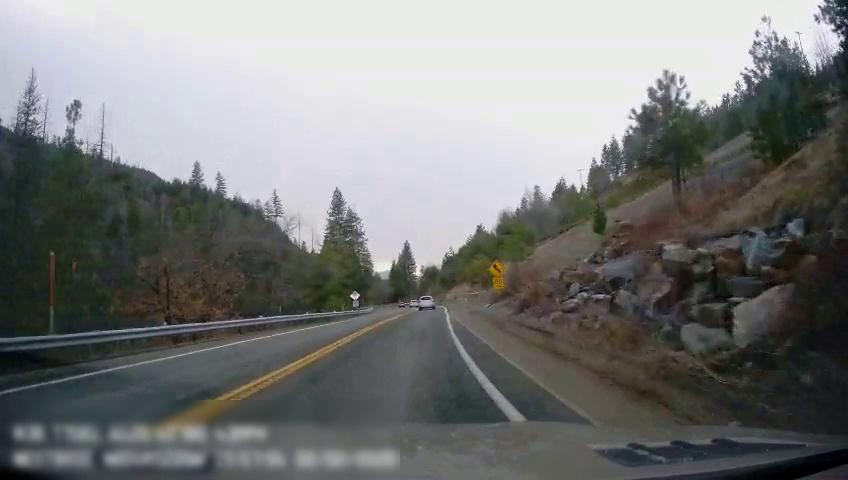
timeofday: Day
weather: Cloudy
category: Drivable Space
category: Vehicles | Car
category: Lanes | Current Lane
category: Lanes | Current Lane
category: Lanes | Opposite Lane
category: Traffic | Signs
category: Traffic | Signs